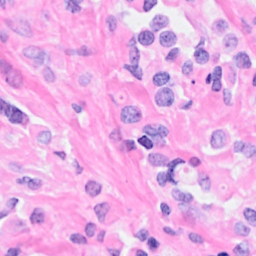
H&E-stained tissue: Breast